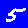
Digit: 5